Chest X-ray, AP view. Patient: 38 years old, sex F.
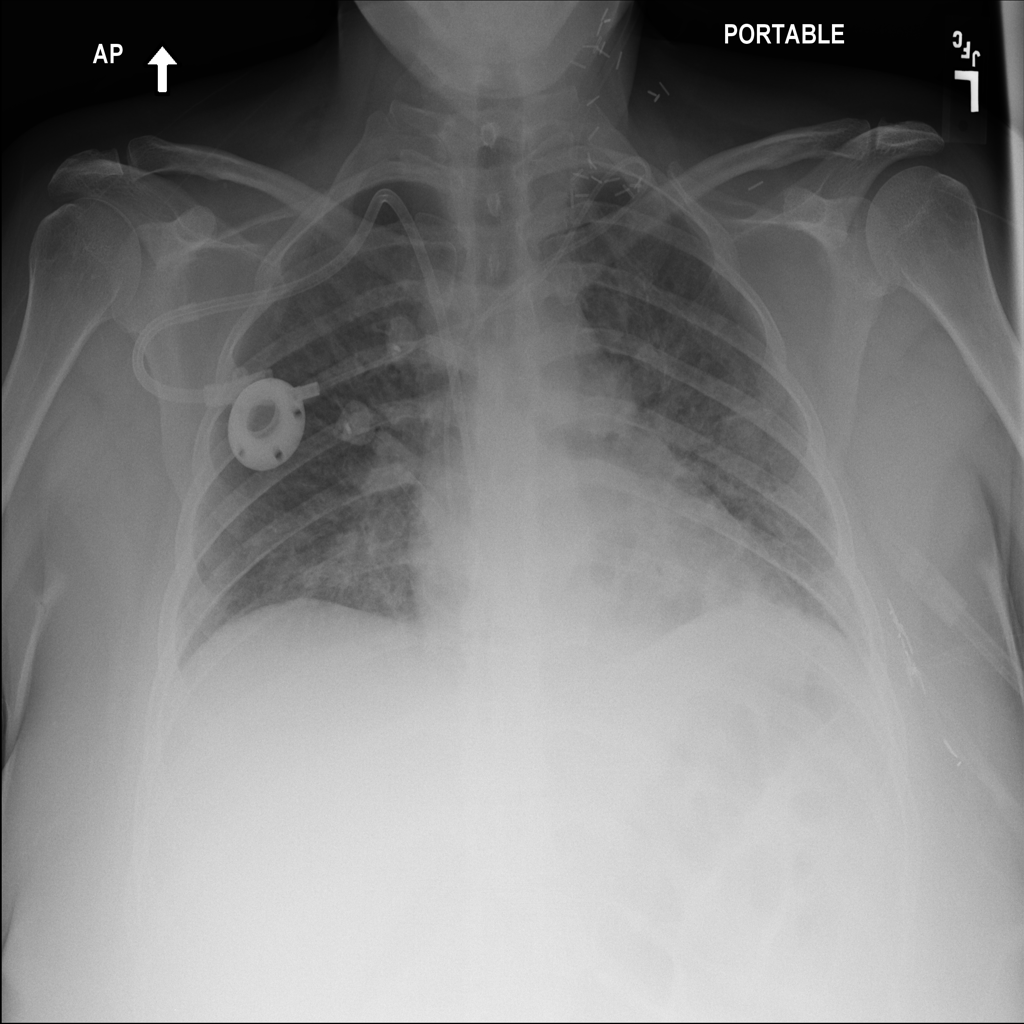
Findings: Pneumonia